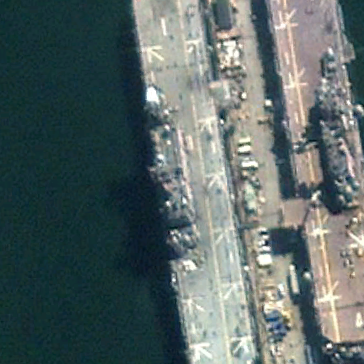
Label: assault